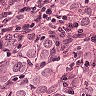
Metastatic tissue present: yes